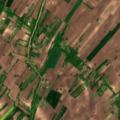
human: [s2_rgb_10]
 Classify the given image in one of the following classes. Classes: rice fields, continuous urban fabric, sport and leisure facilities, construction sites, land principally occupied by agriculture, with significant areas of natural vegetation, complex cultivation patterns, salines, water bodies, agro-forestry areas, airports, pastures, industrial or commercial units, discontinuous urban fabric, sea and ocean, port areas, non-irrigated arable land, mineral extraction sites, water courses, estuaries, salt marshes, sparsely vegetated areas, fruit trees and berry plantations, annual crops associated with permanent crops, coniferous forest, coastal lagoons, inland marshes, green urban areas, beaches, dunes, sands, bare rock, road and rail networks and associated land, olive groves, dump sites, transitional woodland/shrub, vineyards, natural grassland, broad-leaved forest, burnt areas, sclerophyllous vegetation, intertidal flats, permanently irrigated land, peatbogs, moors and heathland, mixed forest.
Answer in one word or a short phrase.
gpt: non-irrigated arable land, land principally occupied by agriculture, with significant areas of natural vegetation